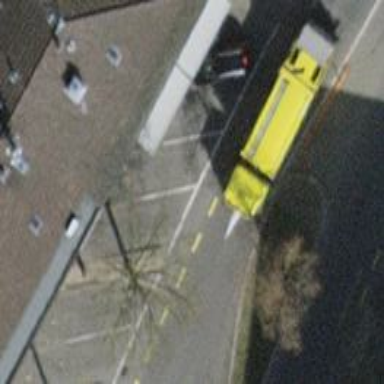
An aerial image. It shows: Primary road with asphalt surface and designated cycle lane.